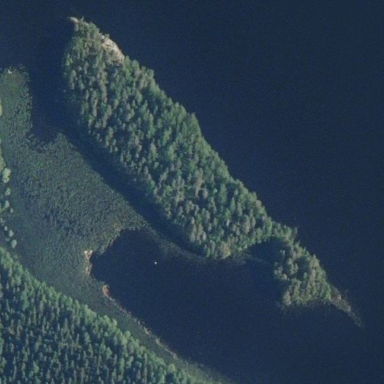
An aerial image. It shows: Island covered with woodland.